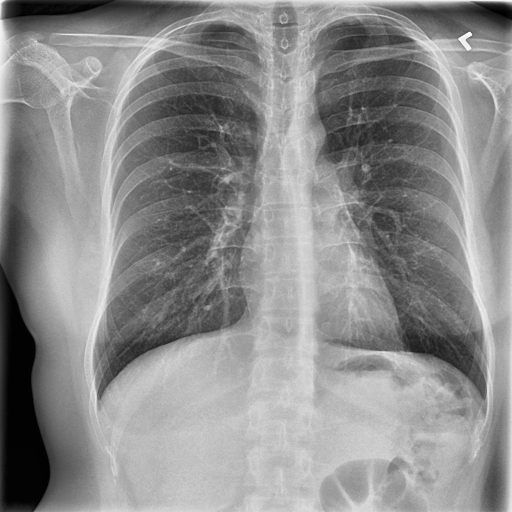
Finding: NORMAL